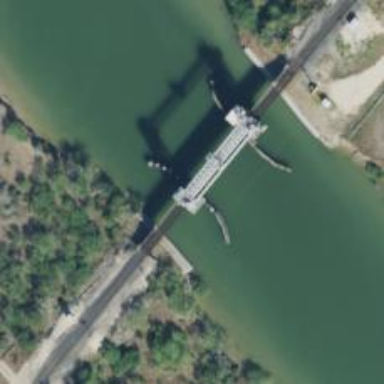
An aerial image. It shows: Lift bridge for railways.